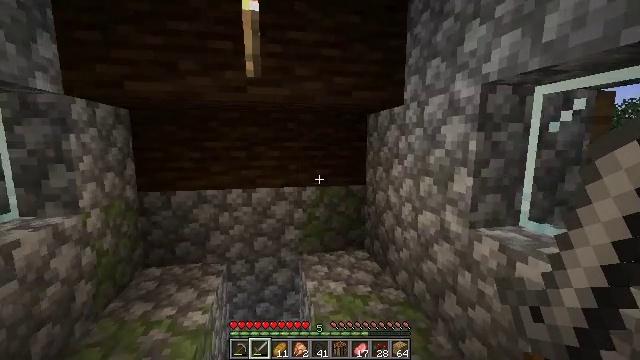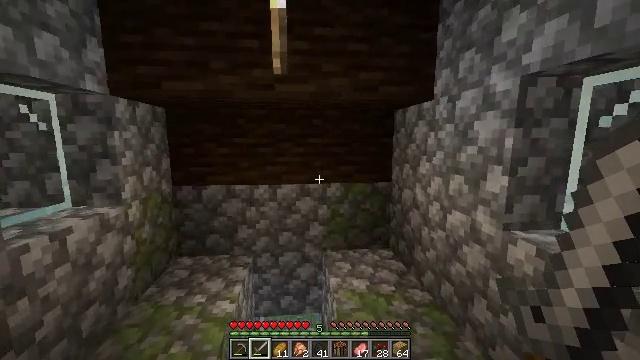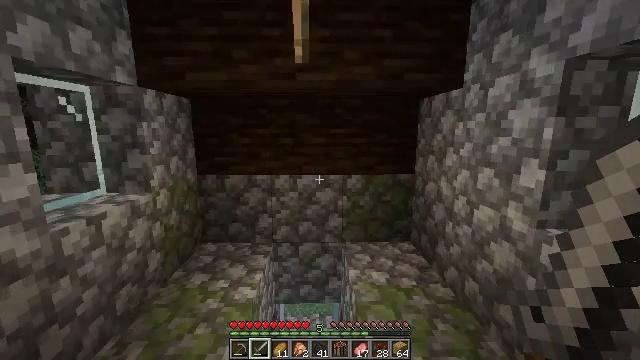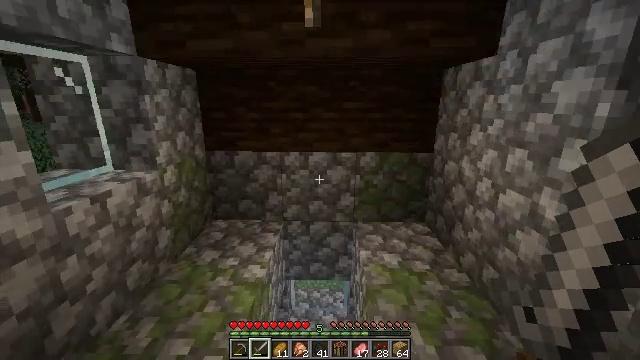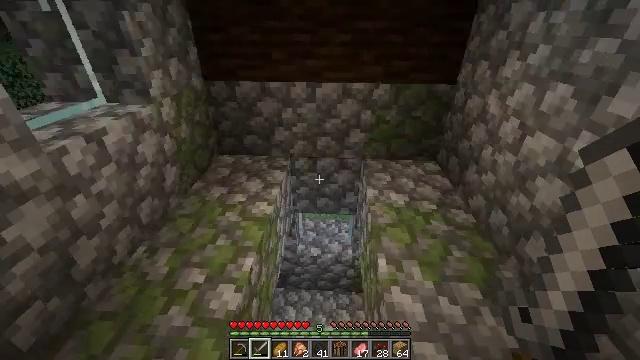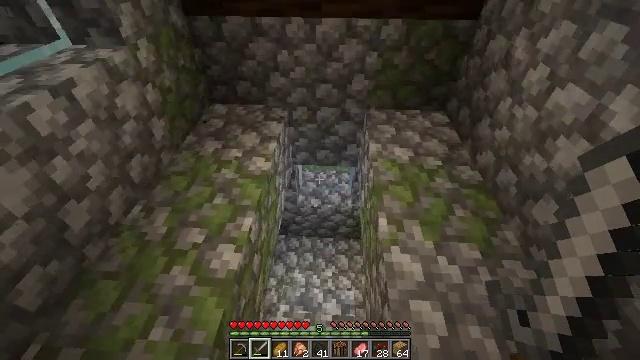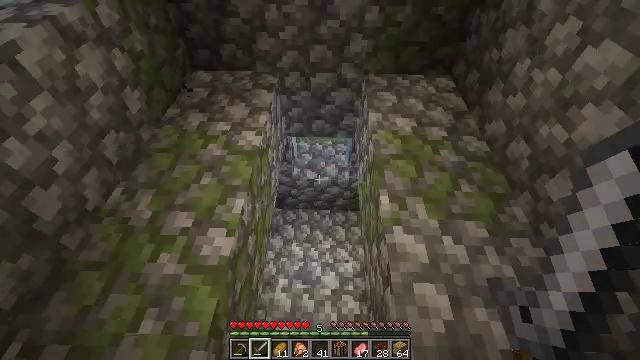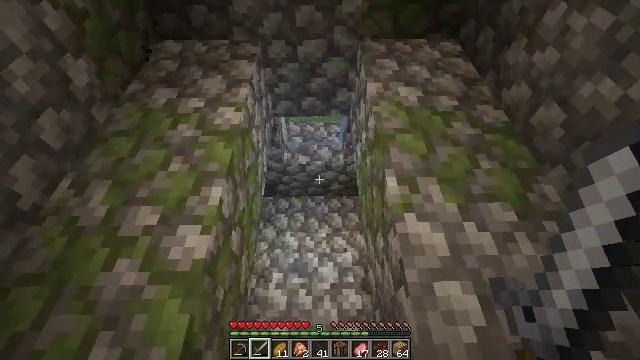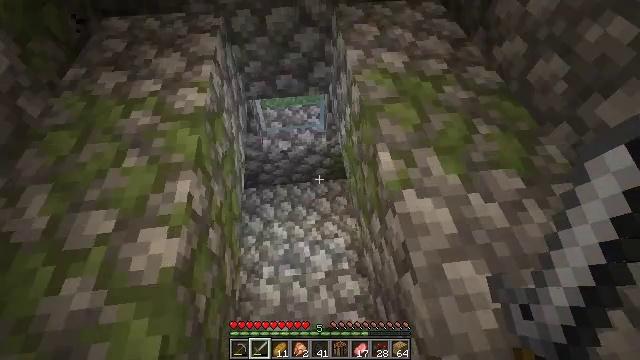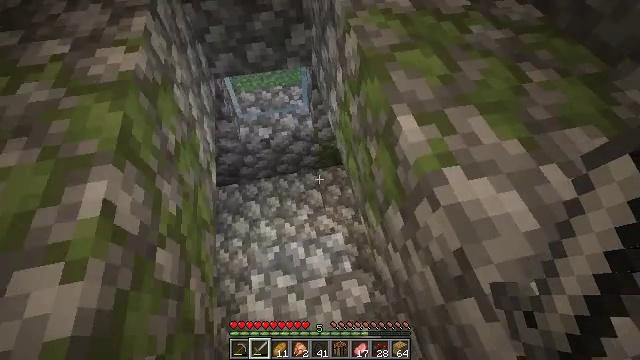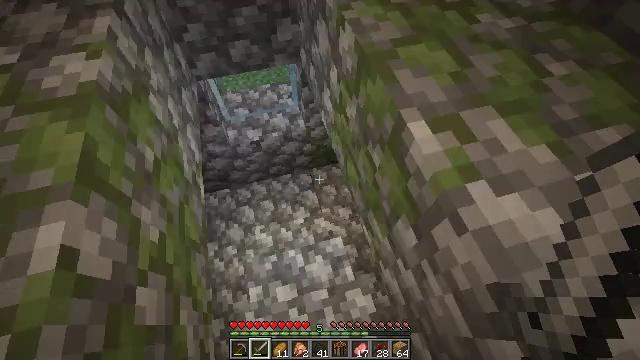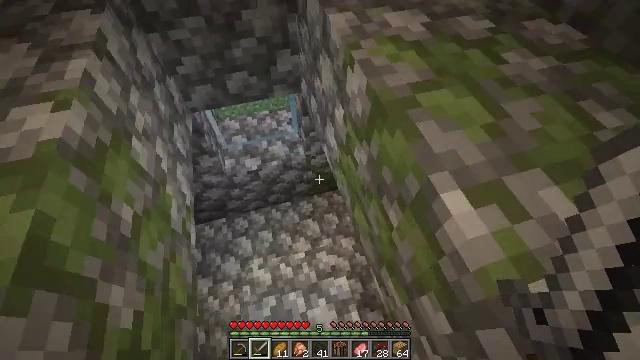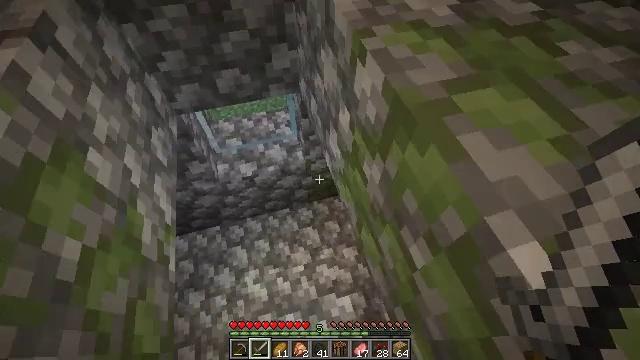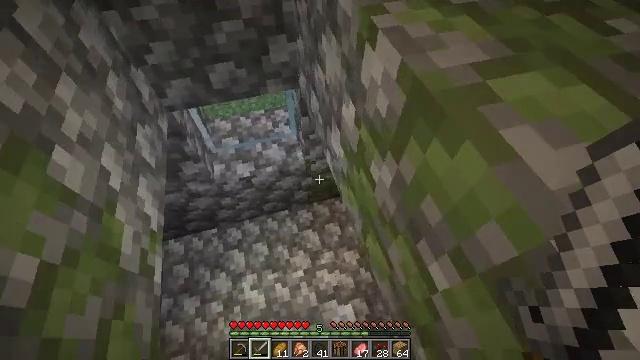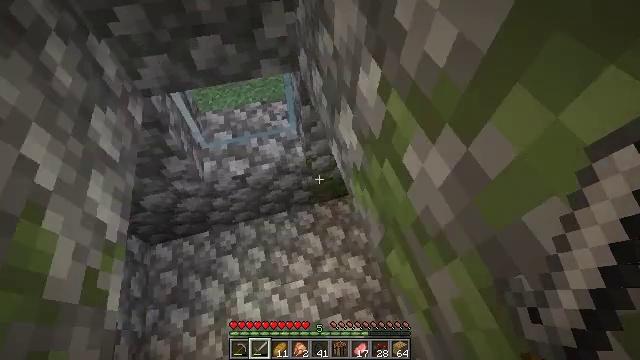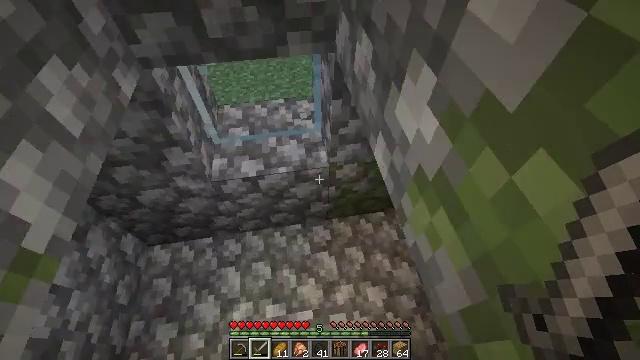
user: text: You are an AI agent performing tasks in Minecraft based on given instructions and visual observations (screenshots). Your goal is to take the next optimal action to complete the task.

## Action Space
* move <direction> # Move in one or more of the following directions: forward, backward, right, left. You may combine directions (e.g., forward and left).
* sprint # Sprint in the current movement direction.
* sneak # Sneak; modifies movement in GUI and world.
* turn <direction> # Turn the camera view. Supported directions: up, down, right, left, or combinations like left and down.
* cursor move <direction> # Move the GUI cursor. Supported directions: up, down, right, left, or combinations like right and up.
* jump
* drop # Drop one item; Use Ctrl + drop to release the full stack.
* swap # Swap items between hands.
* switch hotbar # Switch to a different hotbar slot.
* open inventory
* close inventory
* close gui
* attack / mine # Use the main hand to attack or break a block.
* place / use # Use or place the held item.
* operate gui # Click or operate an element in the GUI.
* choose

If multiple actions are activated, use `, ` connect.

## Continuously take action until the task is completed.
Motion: motion action
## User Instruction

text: Disassemble the purple bed for relocation.
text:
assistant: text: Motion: turn left
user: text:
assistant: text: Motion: move forward, turn left and down
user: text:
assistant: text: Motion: move forward, turn left and down
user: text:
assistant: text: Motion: move forward, turn left and down
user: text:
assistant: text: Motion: move forward, turn down
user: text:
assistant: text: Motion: move forward, turn right and down
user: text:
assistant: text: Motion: move forward, turn right and down
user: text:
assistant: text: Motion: move forward, turn right and down
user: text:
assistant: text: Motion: move forward, turn right and down
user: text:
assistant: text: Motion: move forward, turn right and down
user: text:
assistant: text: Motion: move forward, turn up
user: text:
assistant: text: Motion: move forward
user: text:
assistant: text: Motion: move forward
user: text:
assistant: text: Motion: move forward
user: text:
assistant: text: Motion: move forward, turn left and up
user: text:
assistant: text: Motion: move forward, turn up
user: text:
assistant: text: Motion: turn right and up
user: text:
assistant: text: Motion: turn right and up
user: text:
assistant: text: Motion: turn right and up
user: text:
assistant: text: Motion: turn right and up
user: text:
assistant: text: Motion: turn right and up
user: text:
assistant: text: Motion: no_op
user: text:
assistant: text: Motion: no_op
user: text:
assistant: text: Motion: move forward, turn down
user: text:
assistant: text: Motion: move forward
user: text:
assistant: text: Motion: move forward, turn right and up
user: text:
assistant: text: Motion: move forward, turn right and up
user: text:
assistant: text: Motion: move forward, turn right and up
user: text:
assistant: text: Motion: move forward, turn right
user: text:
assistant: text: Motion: move forward, turn right and up